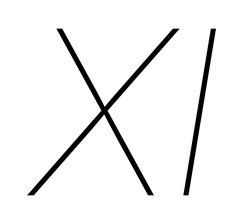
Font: Inter-Italic_Thin_Italic